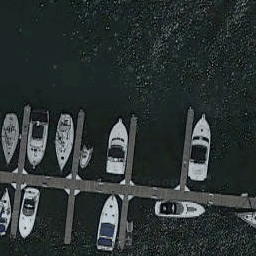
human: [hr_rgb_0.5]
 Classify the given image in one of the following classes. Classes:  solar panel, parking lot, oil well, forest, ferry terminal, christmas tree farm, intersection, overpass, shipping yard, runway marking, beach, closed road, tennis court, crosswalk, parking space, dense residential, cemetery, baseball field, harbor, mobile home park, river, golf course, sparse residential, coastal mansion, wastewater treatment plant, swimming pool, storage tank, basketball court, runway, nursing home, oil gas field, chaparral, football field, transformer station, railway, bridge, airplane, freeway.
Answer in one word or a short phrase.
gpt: harbor